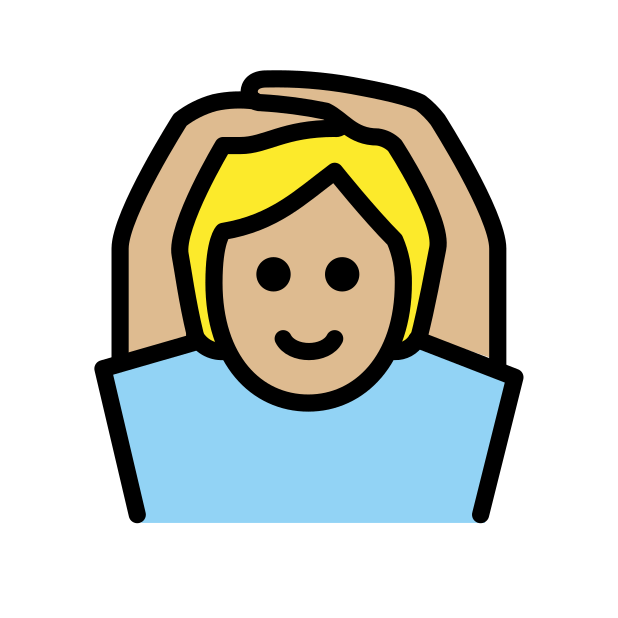
person gesturing OK: medium-light skin tone